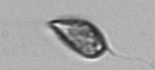
Label: Prorocentrum_triestinum